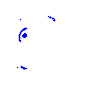
Particle: pion